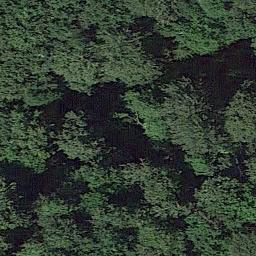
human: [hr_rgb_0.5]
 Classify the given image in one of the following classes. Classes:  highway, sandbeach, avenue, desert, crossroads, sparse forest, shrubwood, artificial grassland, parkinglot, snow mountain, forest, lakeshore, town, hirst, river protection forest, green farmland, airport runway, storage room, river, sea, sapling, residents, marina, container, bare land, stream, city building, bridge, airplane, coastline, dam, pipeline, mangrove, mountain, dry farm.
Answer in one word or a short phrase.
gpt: forest